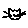
Label: cat